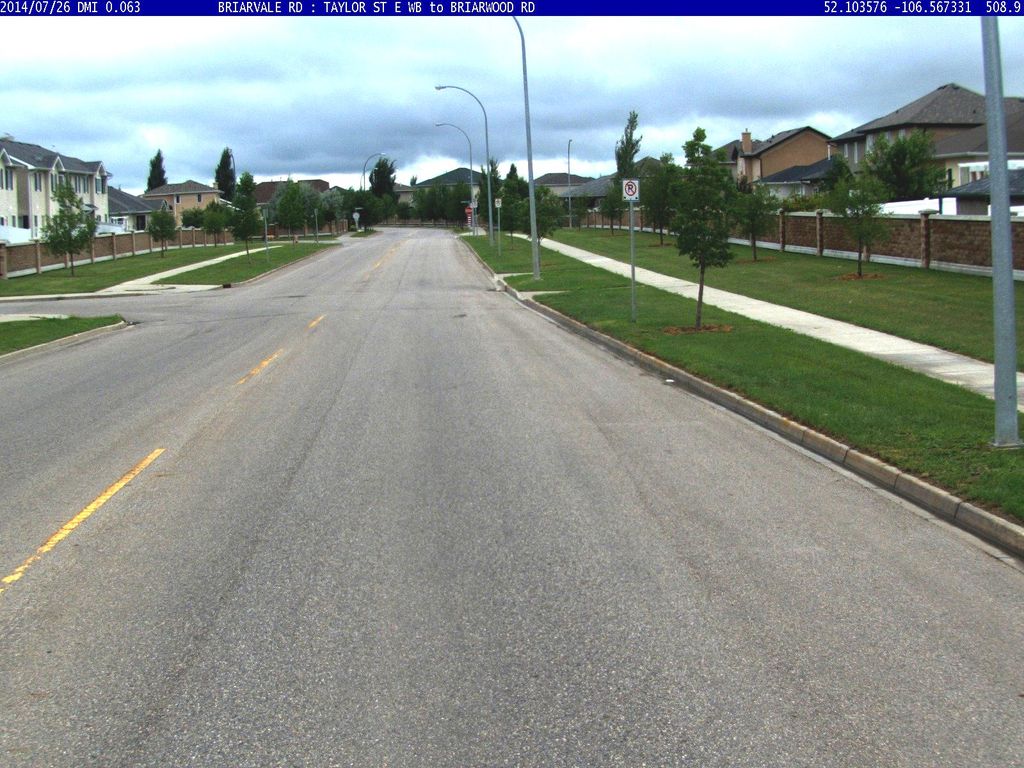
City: saskatoon